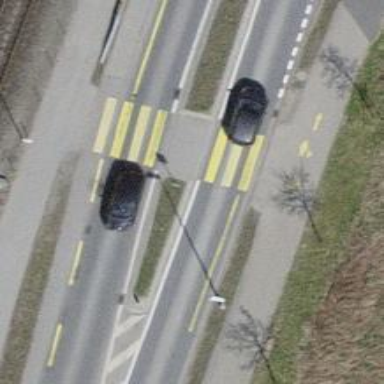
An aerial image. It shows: Kerb barrier.